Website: walmart
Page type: account-selection
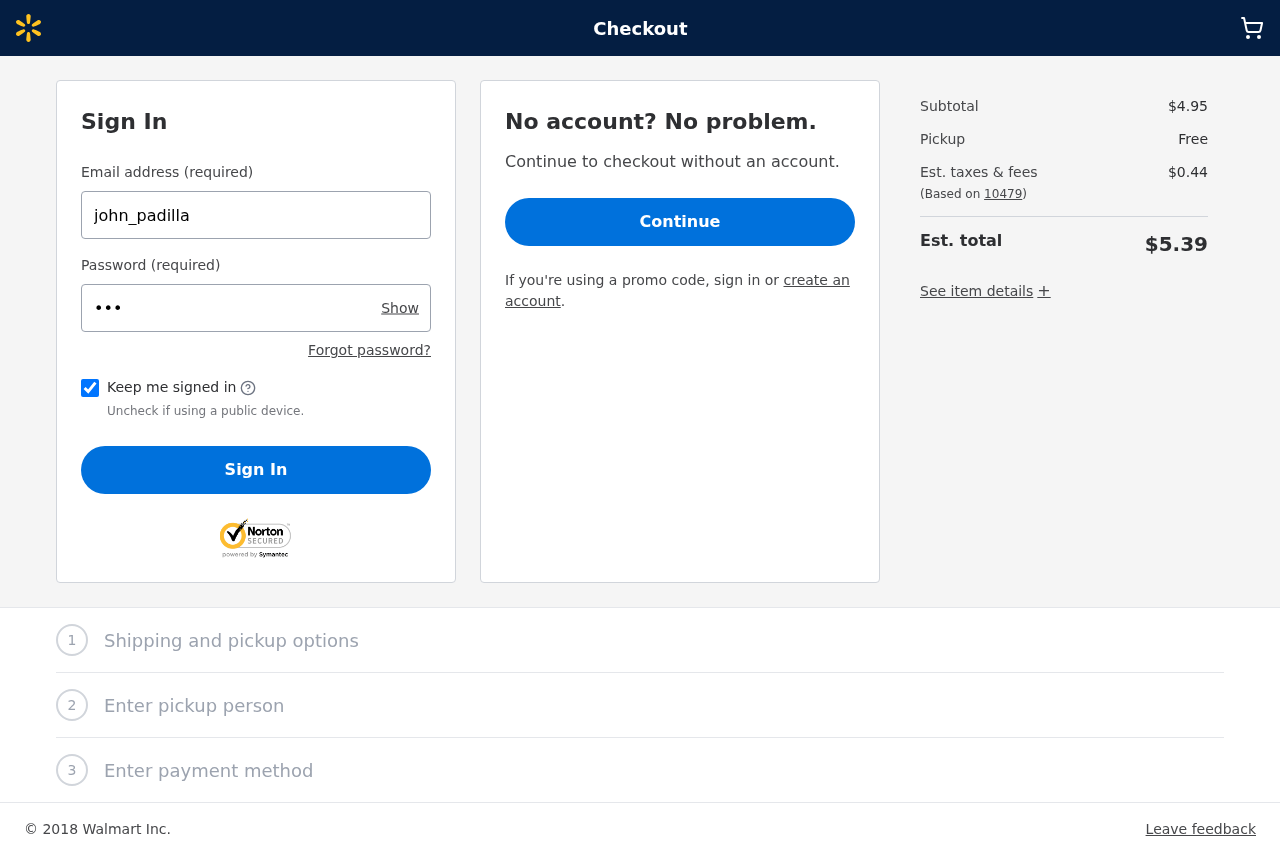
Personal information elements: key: PII_LOGIN_USERNAME
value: john_padilla
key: PII_POSTCODE
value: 10479
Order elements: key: ORDER_SUBTOTAL
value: $4.95
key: ORDER_TAX
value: $0.44
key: ORDER_TOTAL
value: $5.39